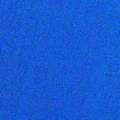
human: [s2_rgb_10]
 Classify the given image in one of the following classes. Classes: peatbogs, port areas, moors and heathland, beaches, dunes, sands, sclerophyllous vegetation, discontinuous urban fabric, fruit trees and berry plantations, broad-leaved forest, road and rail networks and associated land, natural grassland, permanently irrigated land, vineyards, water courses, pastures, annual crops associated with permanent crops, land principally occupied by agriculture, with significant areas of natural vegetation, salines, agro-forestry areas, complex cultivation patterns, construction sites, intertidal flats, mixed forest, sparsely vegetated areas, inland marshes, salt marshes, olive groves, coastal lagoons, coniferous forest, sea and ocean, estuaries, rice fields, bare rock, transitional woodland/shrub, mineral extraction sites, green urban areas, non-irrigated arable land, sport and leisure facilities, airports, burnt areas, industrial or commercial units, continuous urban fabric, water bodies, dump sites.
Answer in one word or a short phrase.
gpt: sea and ocean